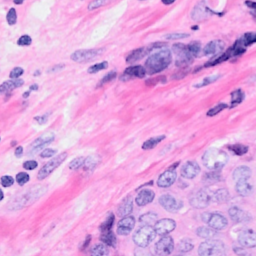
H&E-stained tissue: Breast